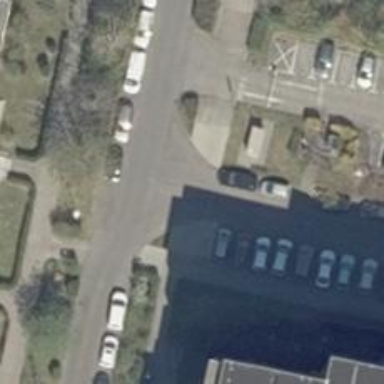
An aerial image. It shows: Residential road with asphalt surface. It has separate sidewalks on both sides.